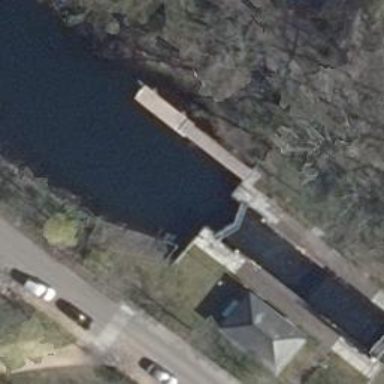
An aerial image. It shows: Lock gate on waterway.